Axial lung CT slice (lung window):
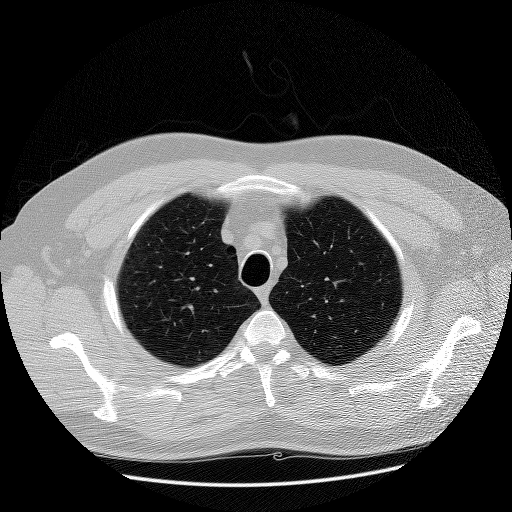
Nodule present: no